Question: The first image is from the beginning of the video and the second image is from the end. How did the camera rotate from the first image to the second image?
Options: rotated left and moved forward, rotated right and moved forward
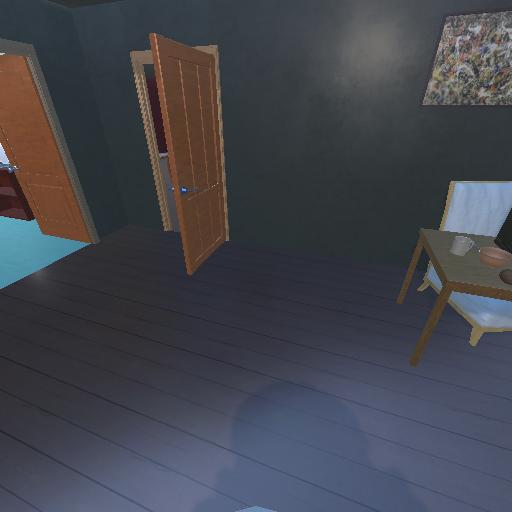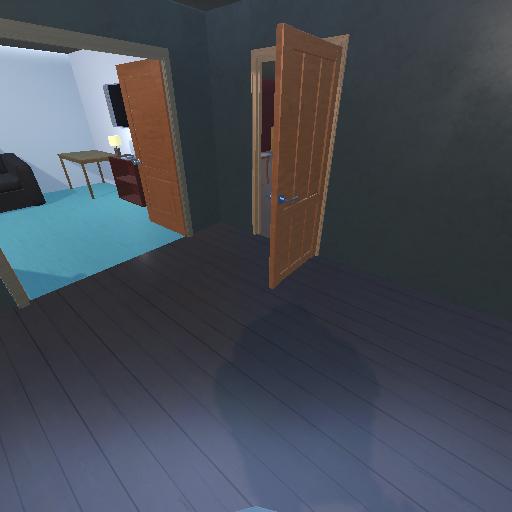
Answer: rotated left and moved forward